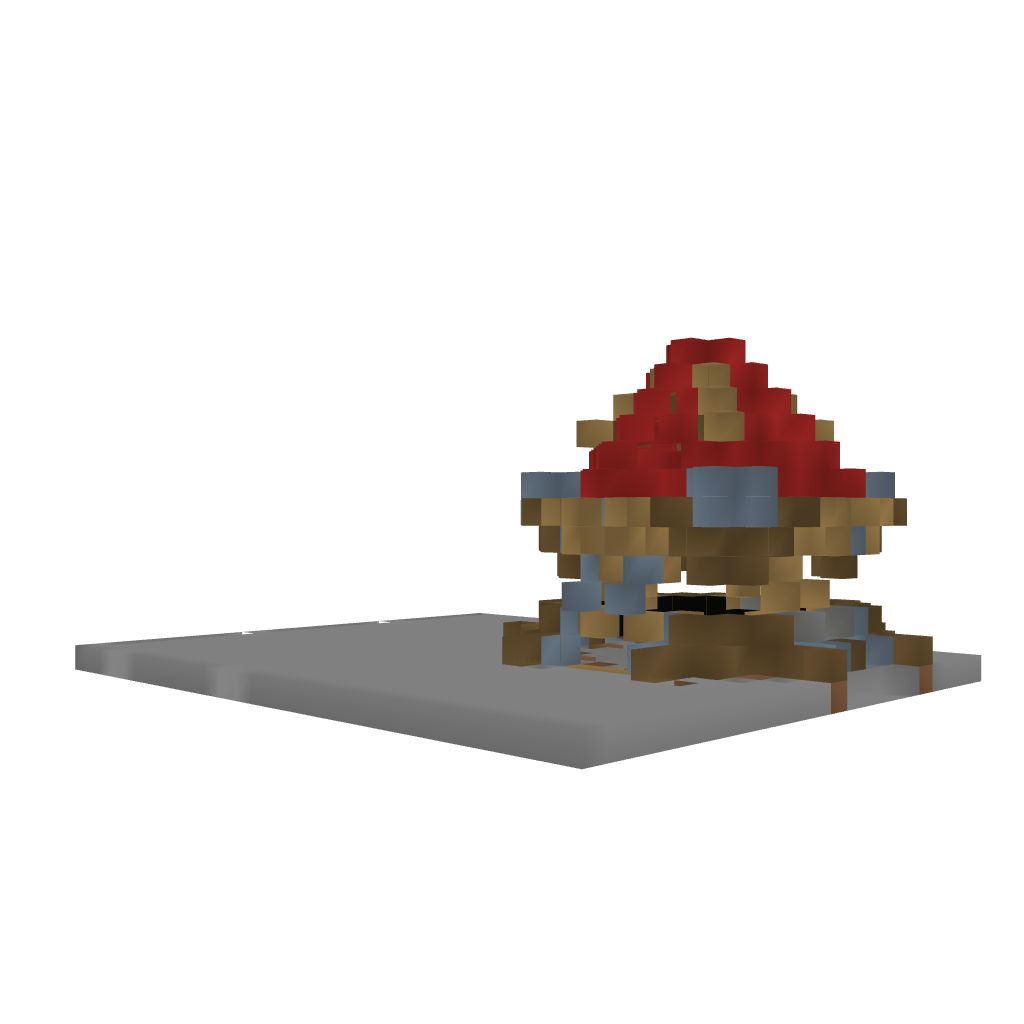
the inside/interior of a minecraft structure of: Orc Hut My _Kingrazor_